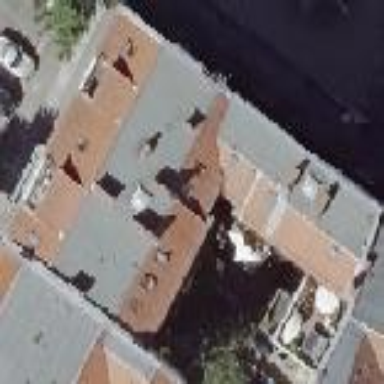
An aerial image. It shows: Residential building with distinctive double saltbox roof shape.